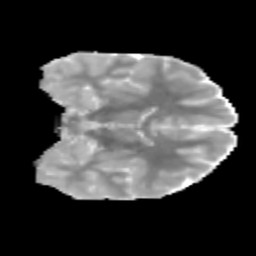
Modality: MD
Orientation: coronal
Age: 11
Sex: male
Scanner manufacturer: siemens
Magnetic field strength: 3 T
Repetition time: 3.8 s
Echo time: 0.07 s